Question: Hello I'm trying to retrun array type named 'ZverejnenyUcetType' but the issue is that this array might contain two types : 'StandartniUcetType' and 'NestandardniUcetType'.
So the issue is when I try to return the array like this:
'''
string[] dic_vstup = new string[] { (line) };
RozhraniWSDL.InformaceOPlatciType[] dic_vystup;
RozhraniWSDL.rozhraniCRPDPH srv = new RozhraniWSDL.rozhraniCRPDPH();
StatusType status = srv.getStatusNespolehlivyPlatce(dic_vstup, out dic_vystup);
string abc = status.bezVypisuUctu.ToString(); // If it is already a string, then ToString not needed
for (int i = 0; i < dic_vystup.Length; i++)
{
RozhraniWSDL.InformaceOPlatciType info = dic_vystup[i];
for (int x = 0; x <= 3; x++)
{
file2.WriteLine((((RozhraniWSDL.StandardniUcetType)(info.zverejneneUcty[x].Item)).cislo) + "-"
+ (((RozhraniWSDL.StandardniUcetType)(info.zverejneneUcty[x].Item)).cislo) + "/"
+ (((RozhraniWSDL.StandardniUcetType)(info.zverejneneUcty[x].Item)).kodBanky));
}}
'''
I get following exception: unable to cast object of type 'RozhraniWSDL.NestandardniUcetType' to type 'RozhraniWSDL.StandardniUcetType'.
'NestandardniUcetType' contains only one item - 'cislo'
'StandartniUcetType' have 3 items- 'predcislo', 'cislo', 'kod banky'
Here is an image of the array:

I thought that the solution might be to determinate which of the result are of type 'StandartniUcetType' and which are 'NestandardniUcetType'.
I would like to ask if this is possible to do?
I found this solution more common.
Thank you for your time.
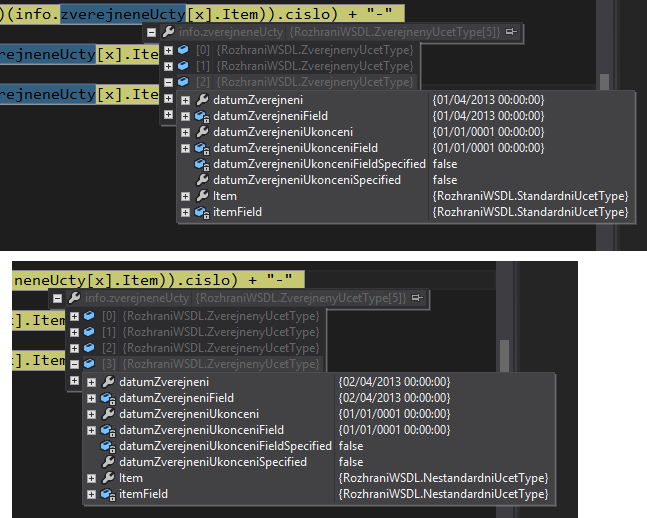
Answer: If the array has two different types, you could add an 'if' statement, like this:
'''
if (info.zverejneneUcty[x].Item is RozhraniWSDL.StandardniUcetType) {
...
} else {
...
}
'''
A slightly better approach would be to cast using the 'as' operator, like this:
'''
RozhraniWSDL.StandardniUcetType std = info.zverejneneUcty[x].Item as RozhraniWSDL.StandardniUcetType;
if (std != null) {
...
}
RozhraniWSDL.NestandardniUcetType nstd = info.zverejneneUcty[x].Item as RozhraniWSDL.NestandardniUcetType;
if (nstd != null) {
...
}
'''
Finally, a very good approach would be writing two separate methods for the two types, and using 'dynamic' to perform a dispatch. To do that, define two functions, like this:
'''
static void WriteToFile(RozhraniWSDL.StandardniUcetType std, StreamWriter file) {
...
}
static void WriteToFile(RozhraniWSDL.NestandardniUcetType nstd, StreamWriter file) {
...
}
'''
Now change your loop as follows:
'''
for (int x = 0; x <= 3; x++) {
dynamic item = info.zverejneneUcty[x].Item;
WriteToFile(item, file2); // <<== Magic
}
'''